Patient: sex M, age 67
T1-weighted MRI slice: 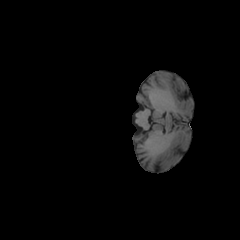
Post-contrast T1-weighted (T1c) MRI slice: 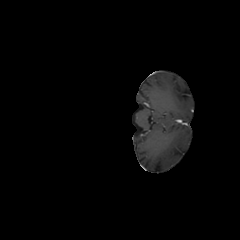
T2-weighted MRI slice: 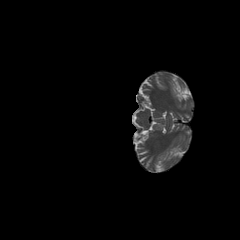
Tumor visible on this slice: no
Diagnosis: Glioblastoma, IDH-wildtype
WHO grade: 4